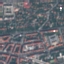
Land use / land cover: Residential